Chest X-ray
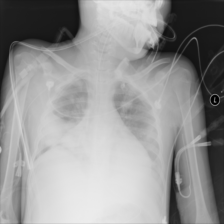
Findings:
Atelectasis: negative
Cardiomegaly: positive
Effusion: negative
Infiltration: positive
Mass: negative
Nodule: positive
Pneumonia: negative
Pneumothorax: negative
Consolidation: negative
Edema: negative
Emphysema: negative
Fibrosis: negative
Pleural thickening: negative
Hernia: negative